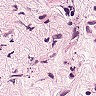
Metastatic tissue present: no